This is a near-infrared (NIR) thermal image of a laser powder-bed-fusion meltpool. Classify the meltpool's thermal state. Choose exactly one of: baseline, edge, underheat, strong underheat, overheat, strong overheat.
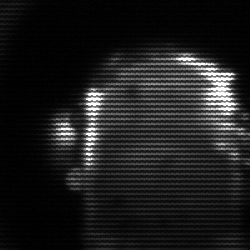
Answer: baseline